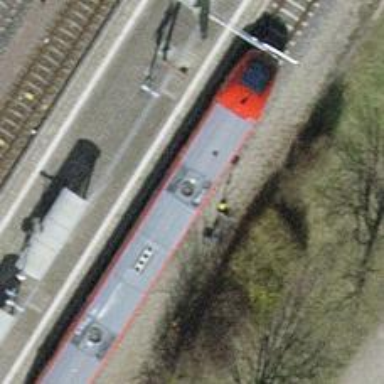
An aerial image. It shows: Railway stop with public transport stop position.